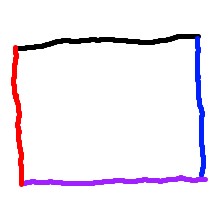
Shape: rectangle